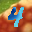
Label: 4